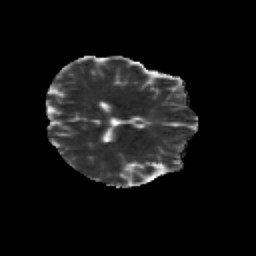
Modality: MD
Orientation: axial
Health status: healthy
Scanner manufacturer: siemens
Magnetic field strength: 3 T
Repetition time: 12 s
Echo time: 0.092 s